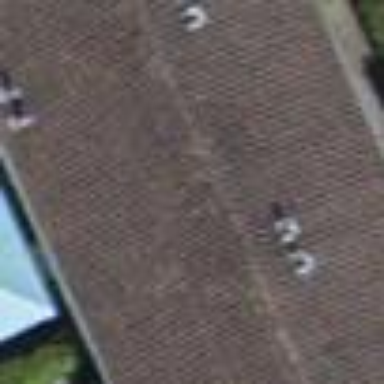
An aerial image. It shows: Gabled house with pitched roof.